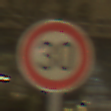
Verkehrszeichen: Geschwindigkeit30
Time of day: Night
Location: Outdoor (Urban)
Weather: Overcast
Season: NotSpecified
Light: Artificial